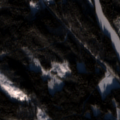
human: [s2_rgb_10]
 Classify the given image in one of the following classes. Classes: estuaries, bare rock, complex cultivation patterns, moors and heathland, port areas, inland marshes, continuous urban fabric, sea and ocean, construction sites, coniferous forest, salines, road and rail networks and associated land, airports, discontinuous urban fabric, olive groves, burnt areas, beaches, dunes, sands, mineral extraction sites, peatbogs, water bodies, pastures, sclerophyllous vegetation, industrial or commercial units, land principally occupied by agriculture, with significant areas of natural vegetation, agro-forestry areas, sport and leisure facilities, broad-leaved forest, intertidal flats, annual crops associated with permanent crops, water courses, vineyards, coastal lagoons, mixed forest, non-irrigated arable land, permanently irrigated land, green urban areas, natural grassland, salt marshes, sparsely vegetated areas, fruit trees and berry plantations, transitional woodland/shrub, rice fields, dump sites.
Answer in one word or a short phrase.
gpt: coniferous forest, mixed forest, water bodies